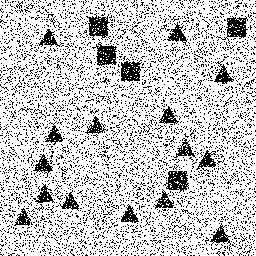
Squares: 5
Triangles: 15
Stars: 0
Total shapes: 20